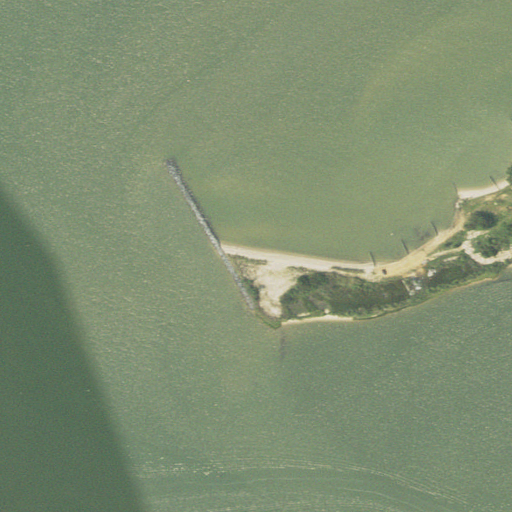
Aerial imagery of cape in Virginia named Walnut Point containing open water, herbaceous wetlands, and low intensity development